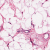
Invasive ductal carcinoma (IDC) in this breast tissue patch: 0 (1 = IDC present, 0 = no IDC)